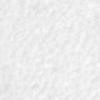
Label: no_change